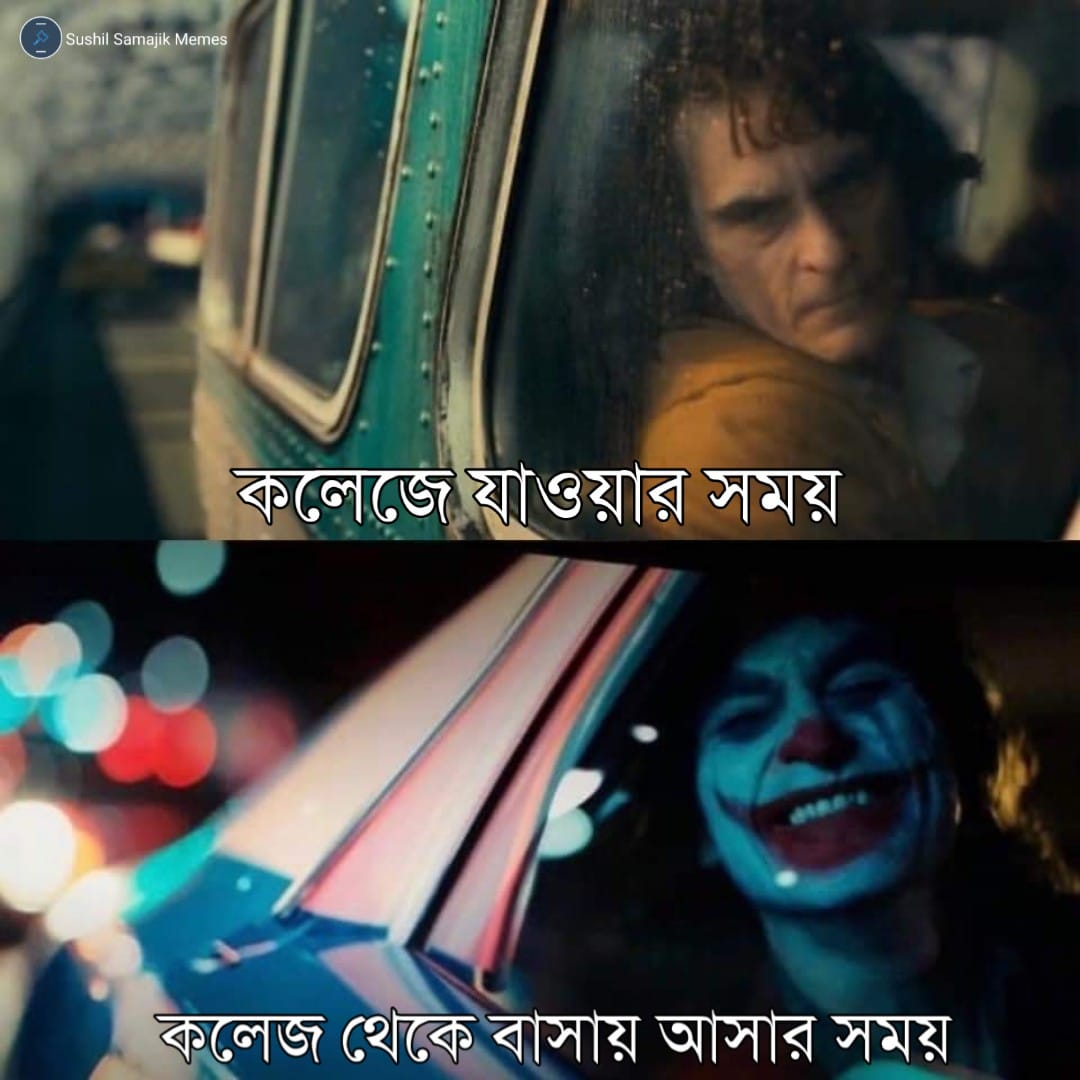
Caption: কলেজে যাওয়ার সময়    কলেজ থেকে বাসায় আসার সময়
Label: non-hate